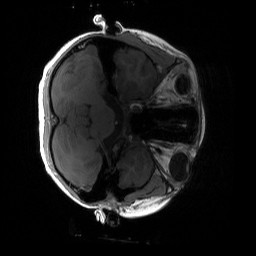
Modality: T1w
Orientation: axial
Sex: female
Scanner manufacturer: siemens
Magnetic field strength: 3 T
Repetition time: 1.9 s
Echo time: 0.00243 s